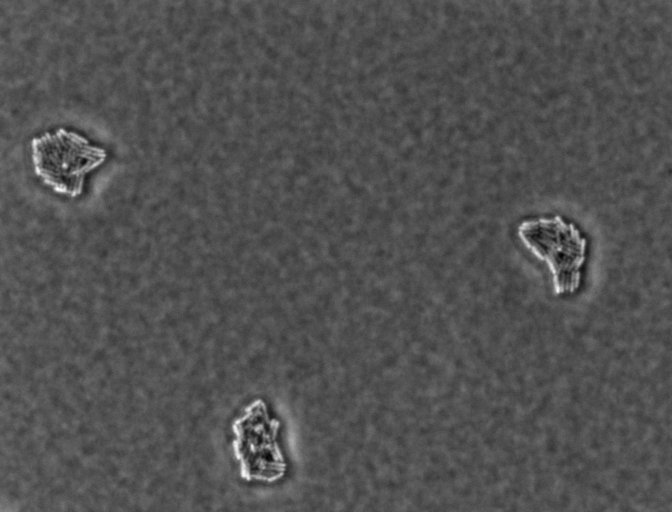
Escherichia coli 1612